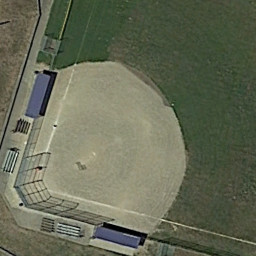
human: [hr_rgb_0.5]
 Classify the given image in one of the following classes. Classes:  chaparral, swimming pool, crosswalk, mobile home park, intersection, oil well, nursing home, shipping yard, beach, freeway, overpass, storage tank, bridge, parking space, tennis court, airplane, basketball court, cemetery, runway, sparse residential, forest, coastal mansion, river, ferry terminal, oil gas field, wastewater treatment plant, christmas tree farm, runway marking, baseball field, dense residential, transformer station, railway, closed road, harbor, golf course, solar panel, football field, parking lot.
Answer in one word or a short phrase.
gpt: baseball field